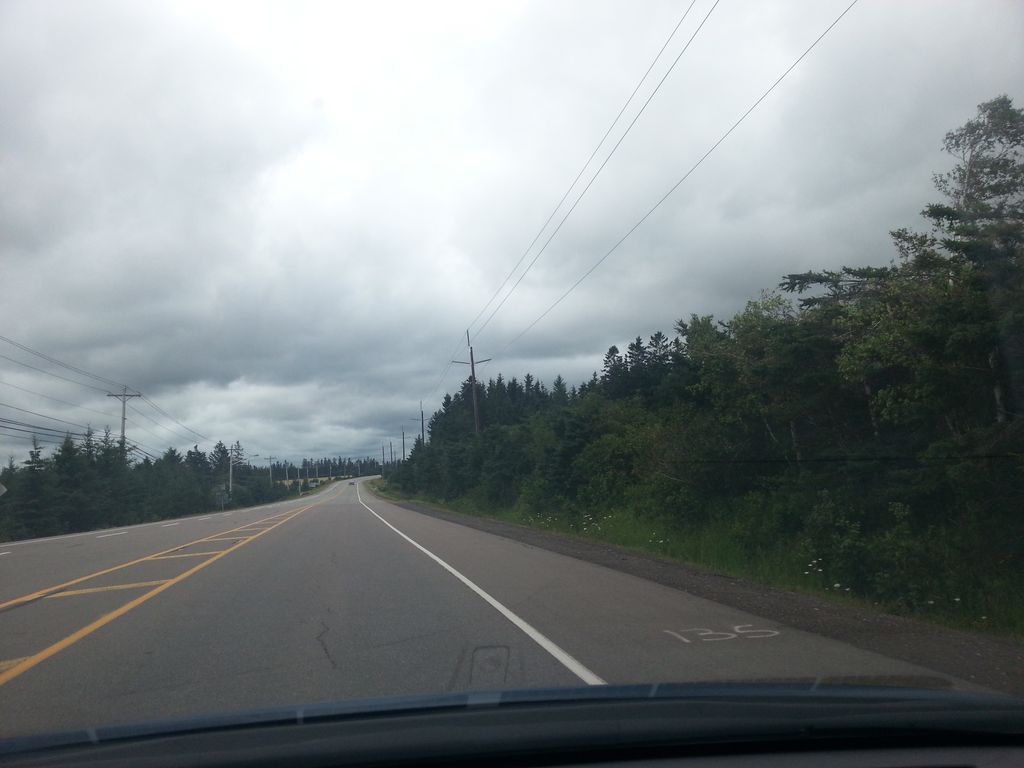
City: charlottetown